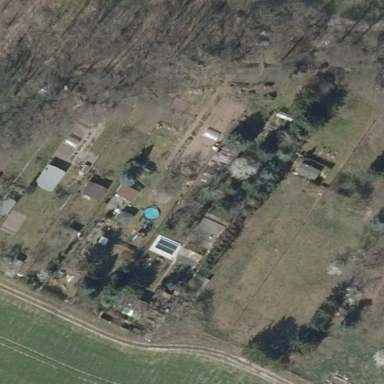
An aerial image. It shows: Allotments area.